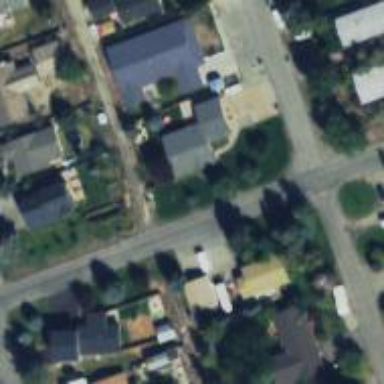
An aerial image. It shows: Alleyway designated as service road.